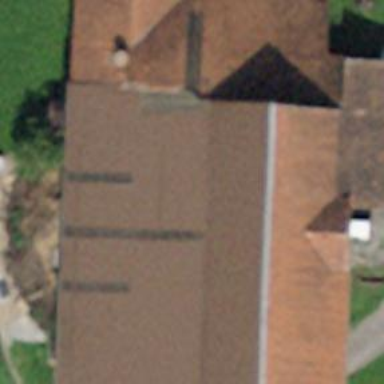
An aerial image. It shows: Barn.